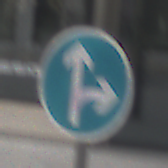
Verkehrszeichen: VorgeschriebeneFahrtrichtungGeradeausOderRechts
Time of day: Midday
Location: Outdoor (Urban)
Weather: Overcast
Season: NotSpecified
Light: Natural